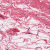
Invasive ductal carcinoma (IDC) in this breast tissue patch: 0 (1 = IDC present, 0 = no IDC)